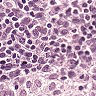
Metastatic tissue present: no